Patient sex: M
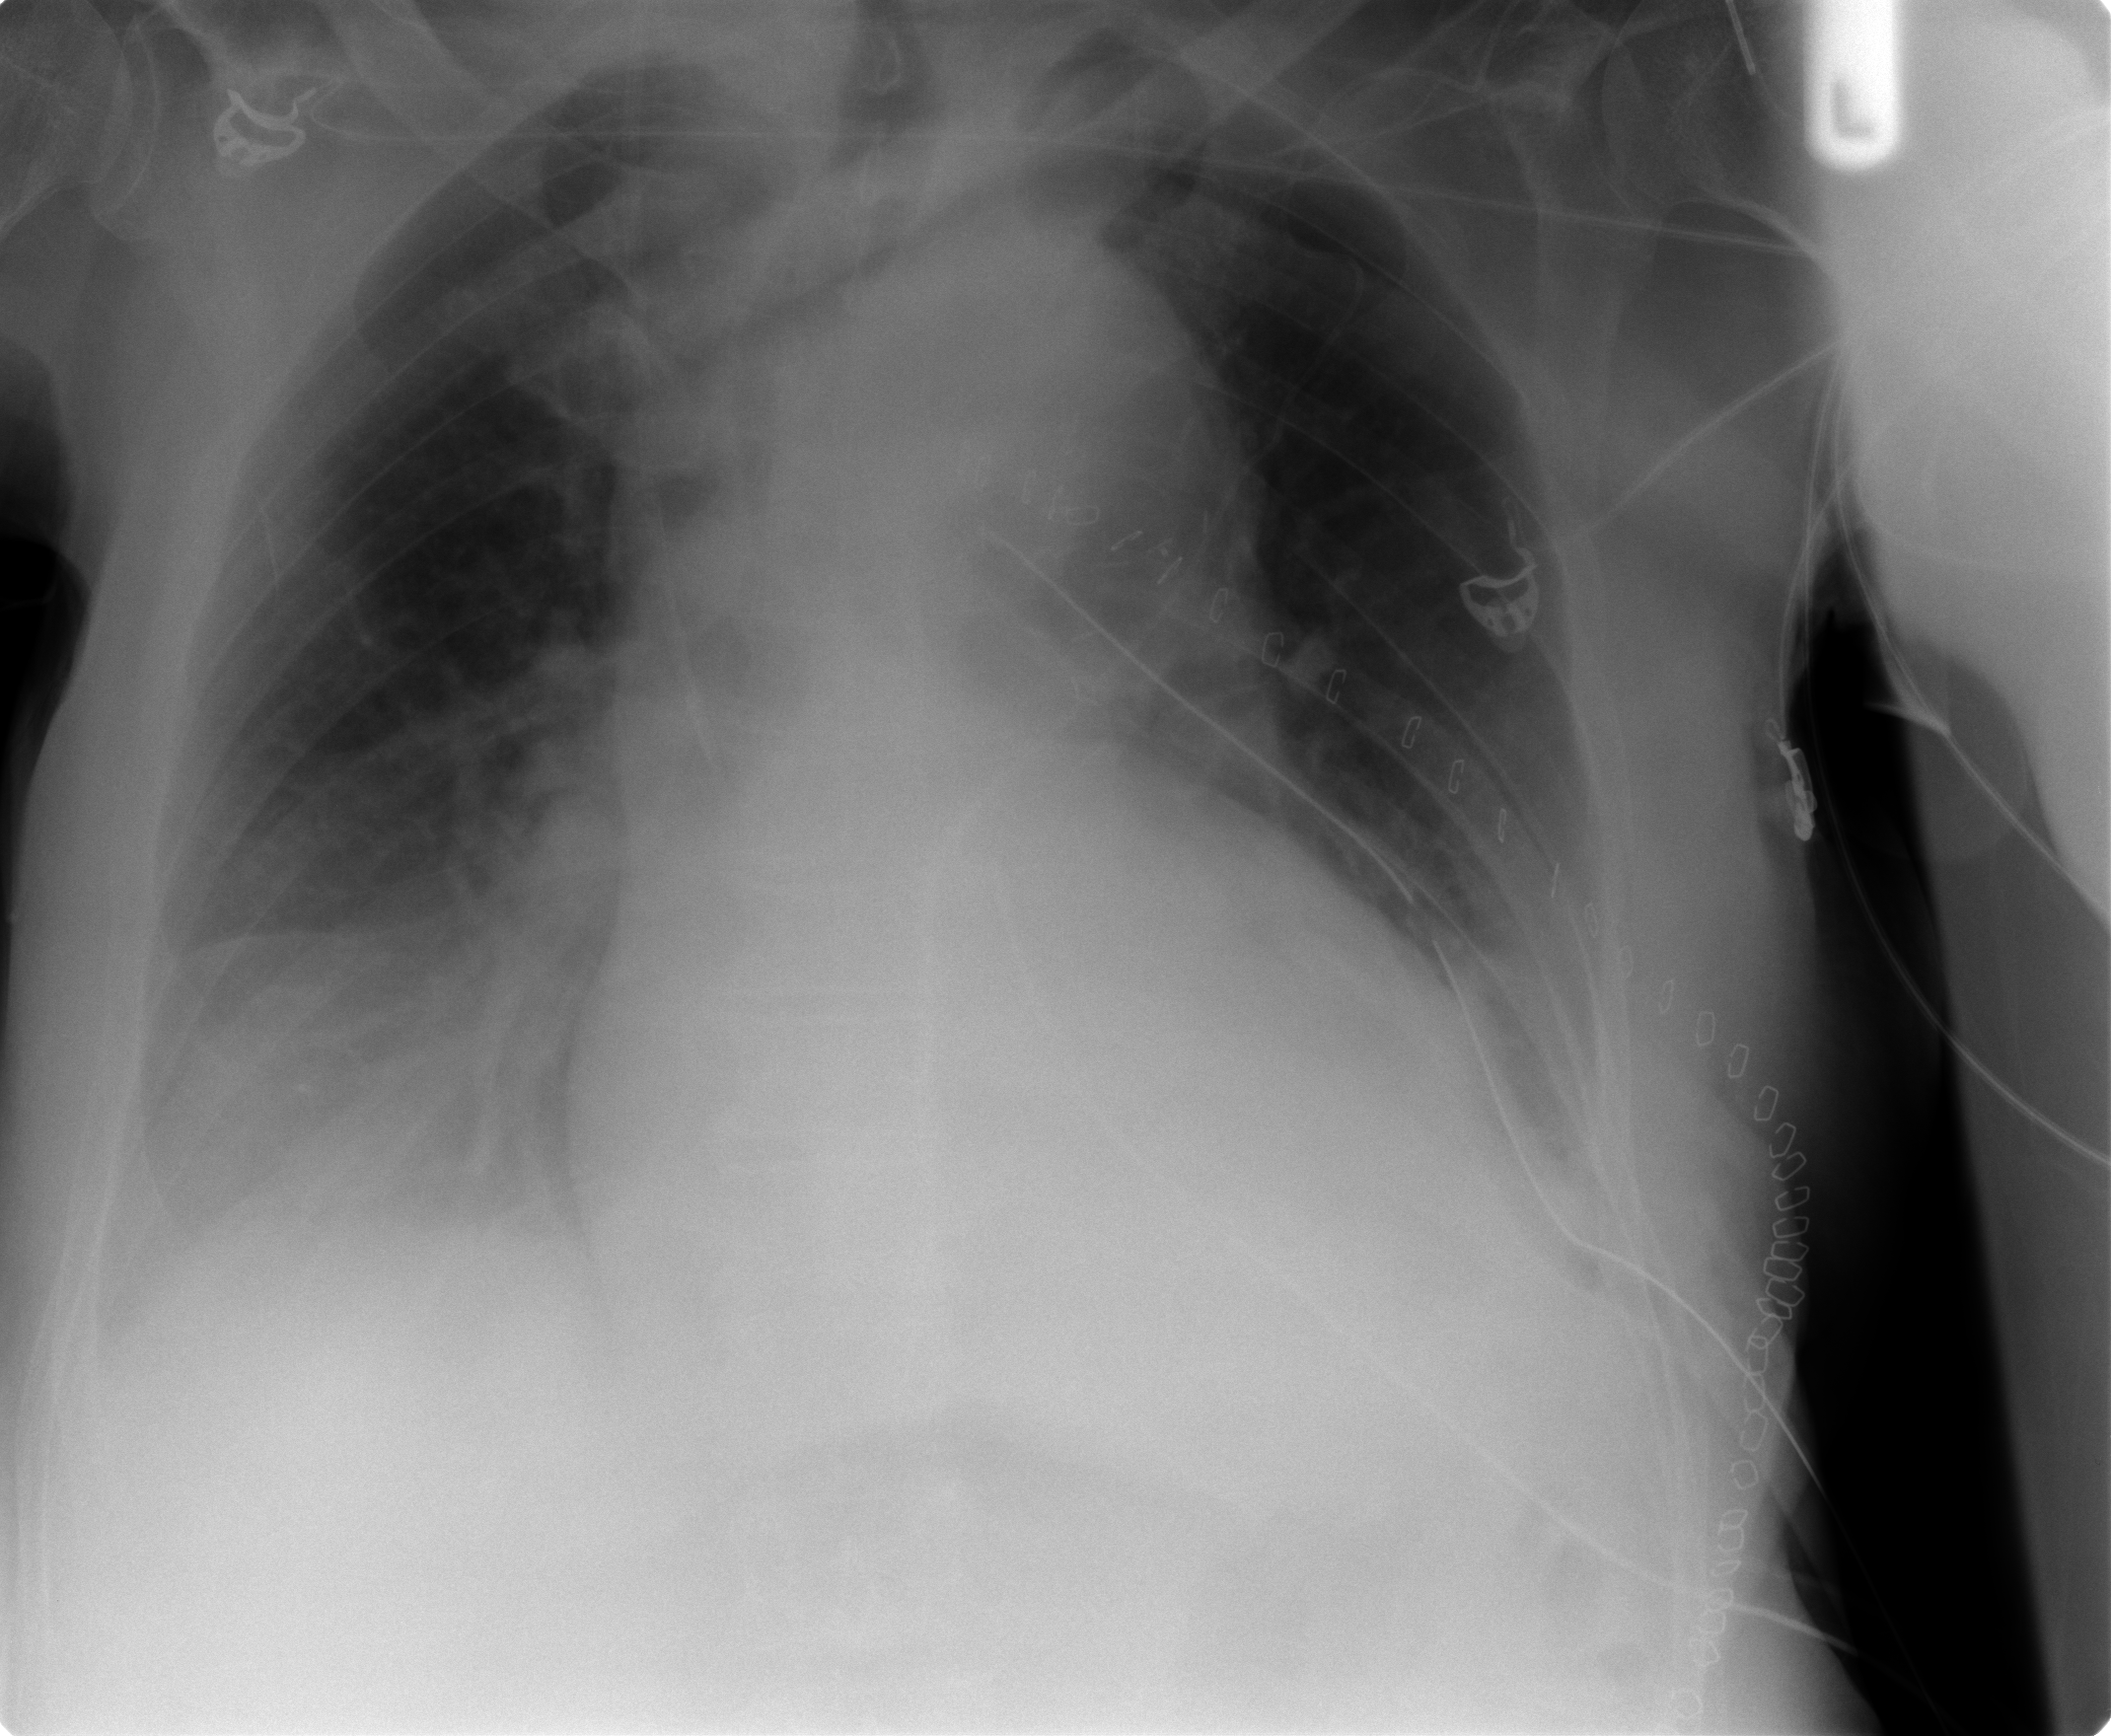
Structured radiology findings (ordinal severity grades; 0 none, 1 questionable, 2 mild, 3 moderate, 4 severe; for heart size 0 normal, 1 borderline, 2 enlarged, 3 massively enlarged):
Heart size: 2
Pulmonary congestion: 1
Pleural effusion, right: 2
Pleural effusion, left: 2
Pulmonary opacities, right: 0
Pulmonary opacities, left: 0
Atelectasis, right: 2
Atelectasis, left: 2